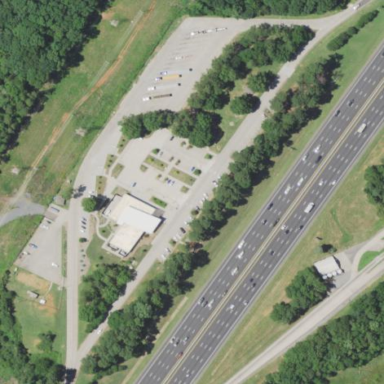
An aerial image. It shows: Rest area along the road.